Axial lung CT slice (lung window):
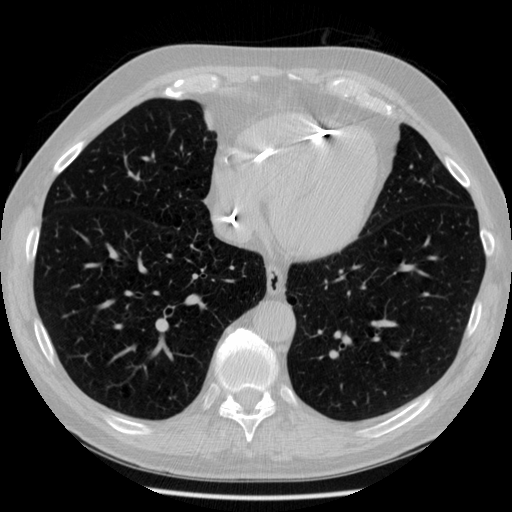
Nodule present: no